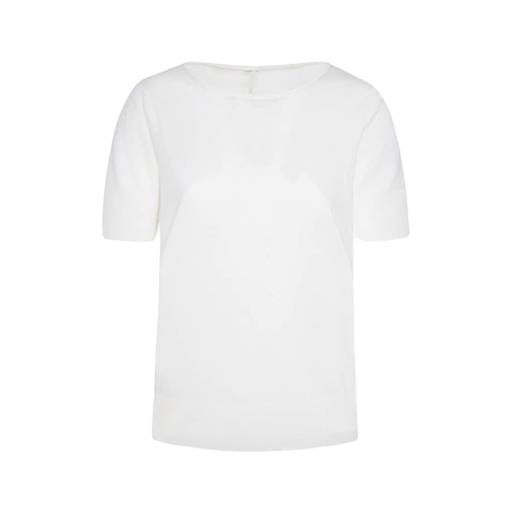
white short-sleeved top, white relaxed fit t-shirt, white relaxed half-sleeve top, white background